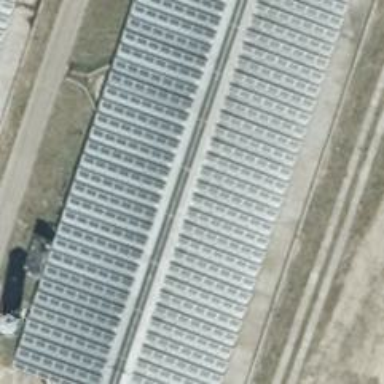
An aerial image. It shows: Small solar photovoltaic panel used as generator to produce electricity.